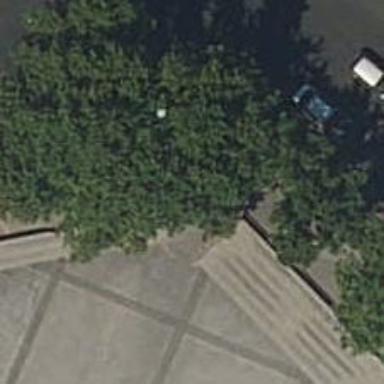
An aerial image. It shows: Set of steps on the road.